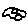
Label: car